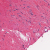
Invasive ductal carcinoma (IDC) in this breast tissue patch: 0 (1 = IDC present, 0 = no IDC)